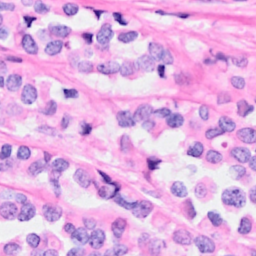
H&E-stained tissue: Breast